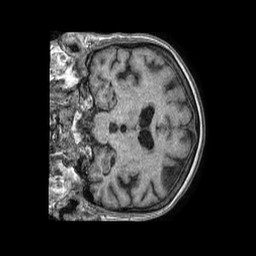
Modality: T1w
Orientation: coronal
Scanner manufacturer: philips
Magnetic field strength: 1.5 T
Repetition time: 0.00769 s
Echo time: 0.003549 s